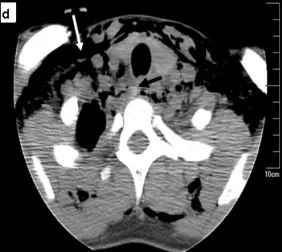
Plain computed tomography scan of the neck (a,b,c,d) obtained on the third day after the accident. The computed tomography scan shows extensive subcutaneous emphysema in the neck and upper breast (white arrowhead). A dense shadow is visualized as a linear structure (black arrowhead) at the level of the 7th cervical vertebra and 1st dorsal vertebra pointing towards the common carotid artery.
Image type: radiology (ct)